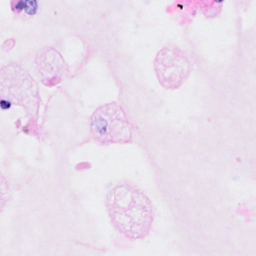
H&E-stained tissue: Breast